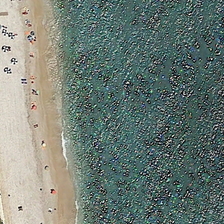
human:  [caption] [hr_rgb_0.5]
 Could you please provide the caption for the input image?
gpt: a small fish is in the vastness of the sea .

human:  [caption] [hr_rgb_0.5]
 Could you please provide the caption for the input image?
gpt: the sea beat the white spray on the beach .

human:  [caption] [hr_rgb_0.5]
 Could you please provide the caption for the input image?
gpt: some people are in yellow beach near a piece of green ocean .

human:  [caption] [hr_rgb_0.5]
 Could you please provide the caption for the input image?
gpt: some people are in yellow beach near a piece of green ocean .

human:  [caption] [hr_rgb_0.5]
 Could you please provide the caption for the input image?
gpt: the sea beat the white spray on the beach .